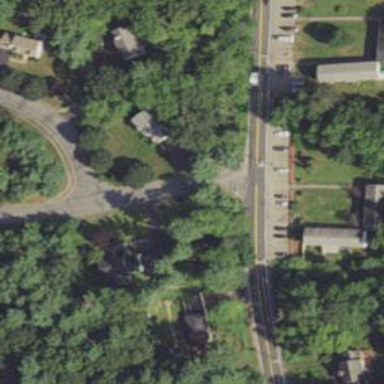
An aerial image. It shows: Road with stop sign.